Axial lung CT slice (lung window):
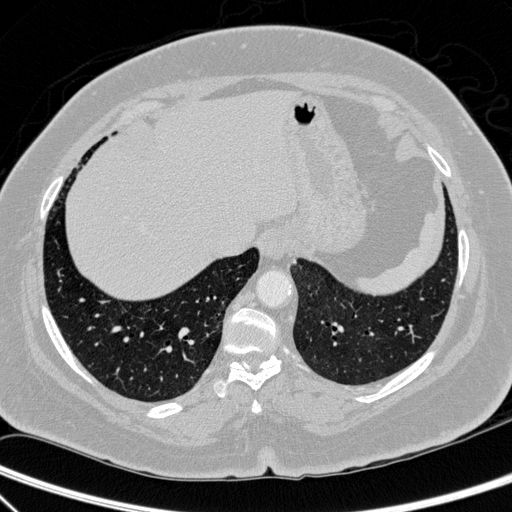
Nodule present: no